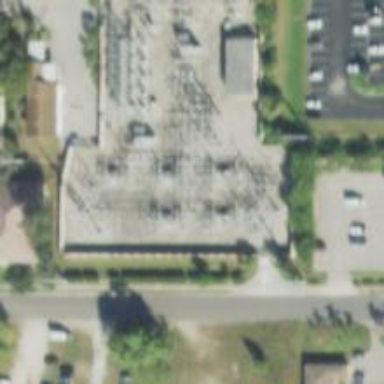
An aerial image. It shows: Switch for power supply.